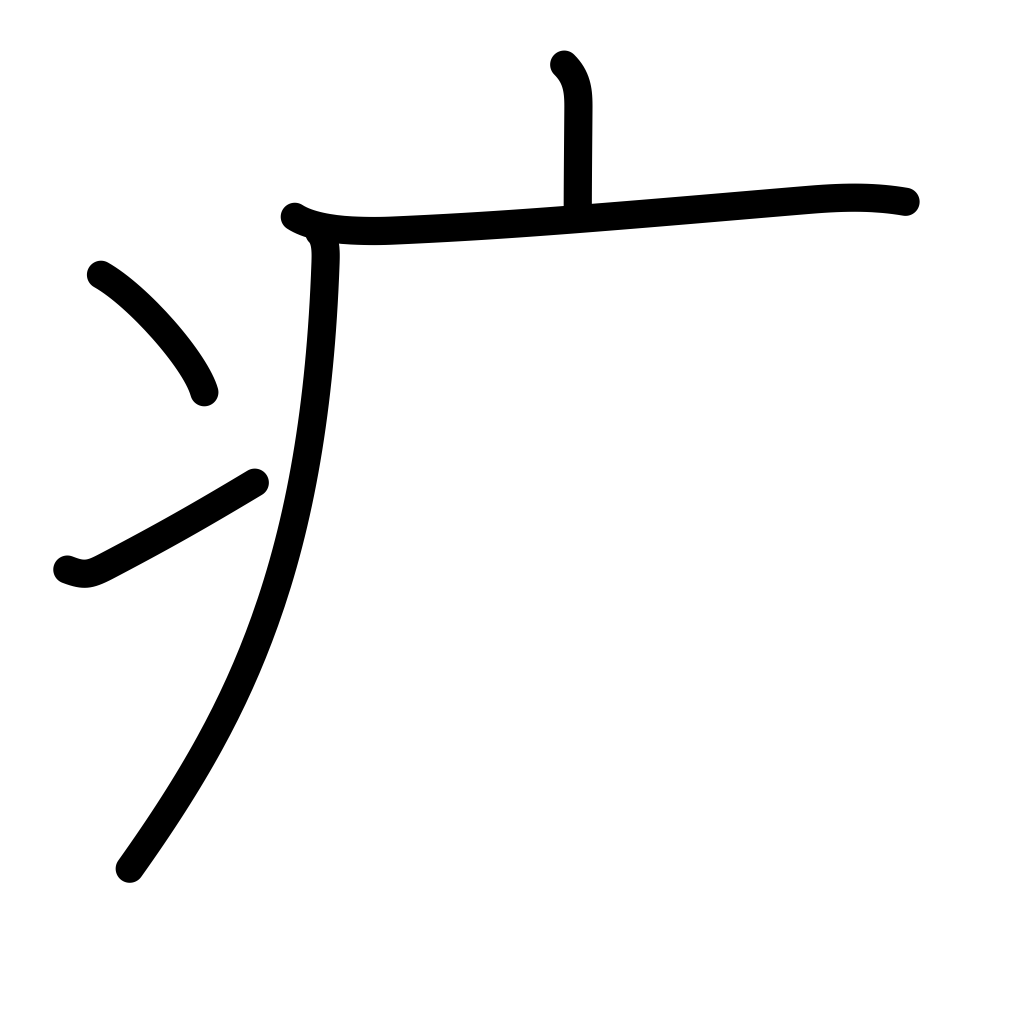
Meaning: trailing sickness